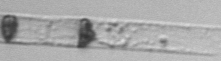
Label: Dactyliosolen_blavyanus